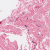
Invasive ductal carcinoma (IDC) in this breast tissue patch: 0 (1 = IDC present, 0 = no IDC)